【题型】解答题　【知识点】立体几何　【难度】easy
工人师傅在如图①的一块矩形铁皮上画一条曲线，沿曲线剪开，将所得到的两部分卷成圆柱状，如图②，然后将其对接，可做成一个直角的“拐脖”（图③）．这条曲线称为放样曲线．

\noindent 这样做常要对放样曲线进行调整，才能使拐脖恰成直角且吻合得恰到好处，减少材料浪费，那么这条曲线到底是什么曲线呢？请探究．
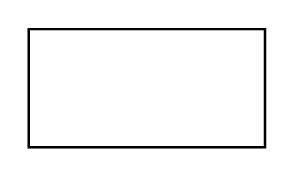
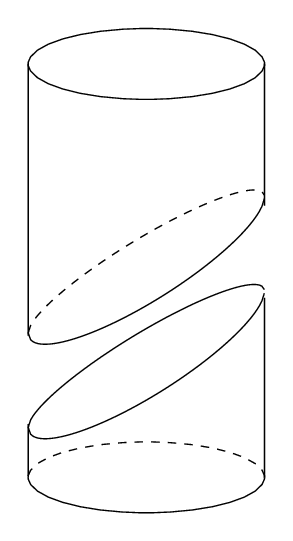
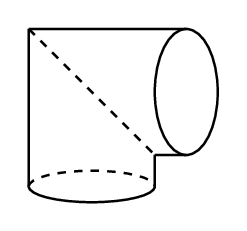
【解答】
\noindent \textbf{【答案】} 正弦型曲线，探究见解析

\vspace{0.4cm}
\noindent \textbf{【分析】} 设放样曲线上任一点$P(x,y)$，然后根据圆柱底面和截面的夹角为$\dfrac{\pi}{4}$，得到$x$和$y$的关系式，从而判断曲线的形状．

\vspace{0.4cm}
\noindent \textbf{【详解】} 如图，截面所在平面与底面所成的角为$\dfrac{\pi}{4}$．

\noindent 设放样曲线上动点$P(x,y)$，则在截线上过点$P$作$PQ$垂直于圆柱的底面，垂足为$Q$，

\noindent 过$Q$作$QE \perp AD$，垂足为$E$，在截线所在的平面中，过$P$作$PF \perp AC$，垂足为$F$，

\noindent 连接$EF$，则$EF = AE = PQ = y$，

\noindent 而$\overset{\frown}{AQ} = x$，设底面半径为$R$，故$AQ = 2R\sin^2 \dfrac{x}{2R}$，

\noindent 所以$y = AQ\cos\angle QAD = 2R\sin^2 \dfrac{x}{2R} = R - R\cos \dfrac{x}{R}$，

\noindent 故曲线类似正弦型函数的图形．
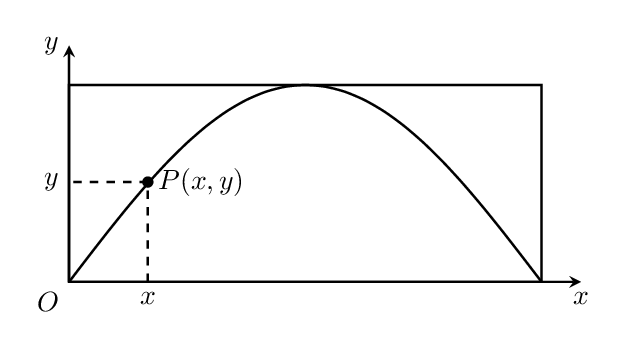
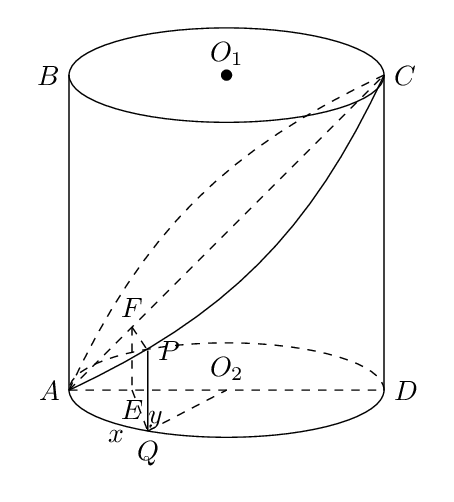